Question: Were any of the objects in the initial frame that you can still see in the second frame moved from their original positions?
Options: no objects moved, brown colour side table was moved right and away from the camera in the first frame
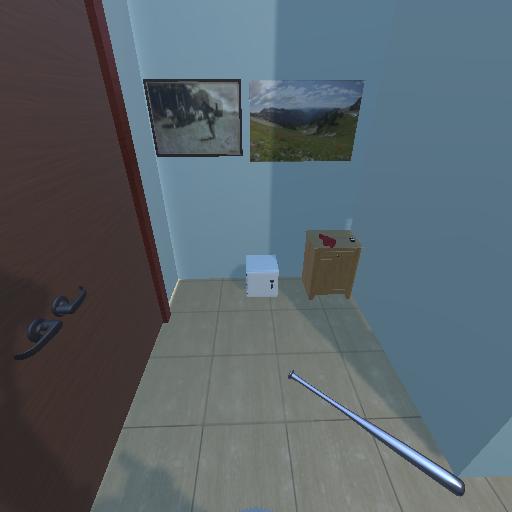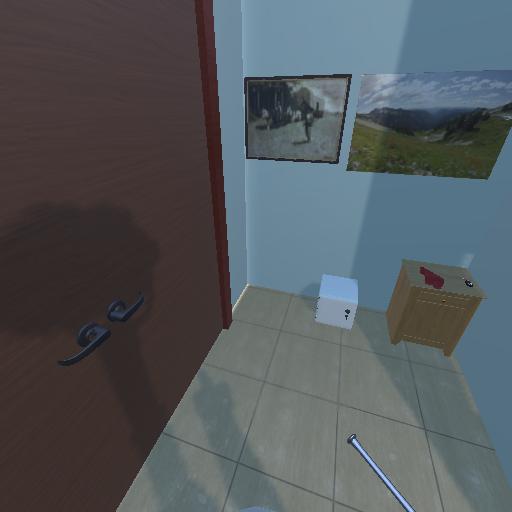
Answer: no objects moved